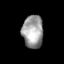
Tissue: skin
Cell type: Epithelial cells
Senescence score: 0.1812
Nuclear area (px): 669
Mean DAPI intensity: 158.444